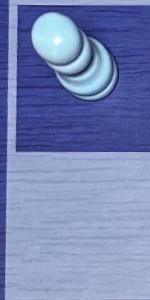
Label: Empty